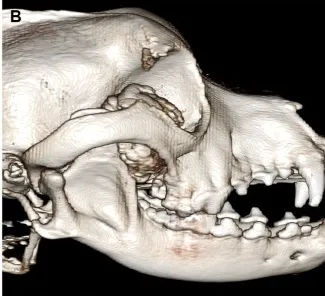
Three-dimensional (3D) reconstructions.
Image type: radiology (ct)